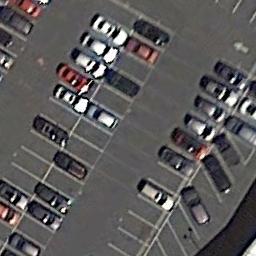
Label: parking_lot